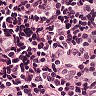
Metastatic tissue present: no